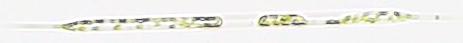
Label: Rhizosolenia